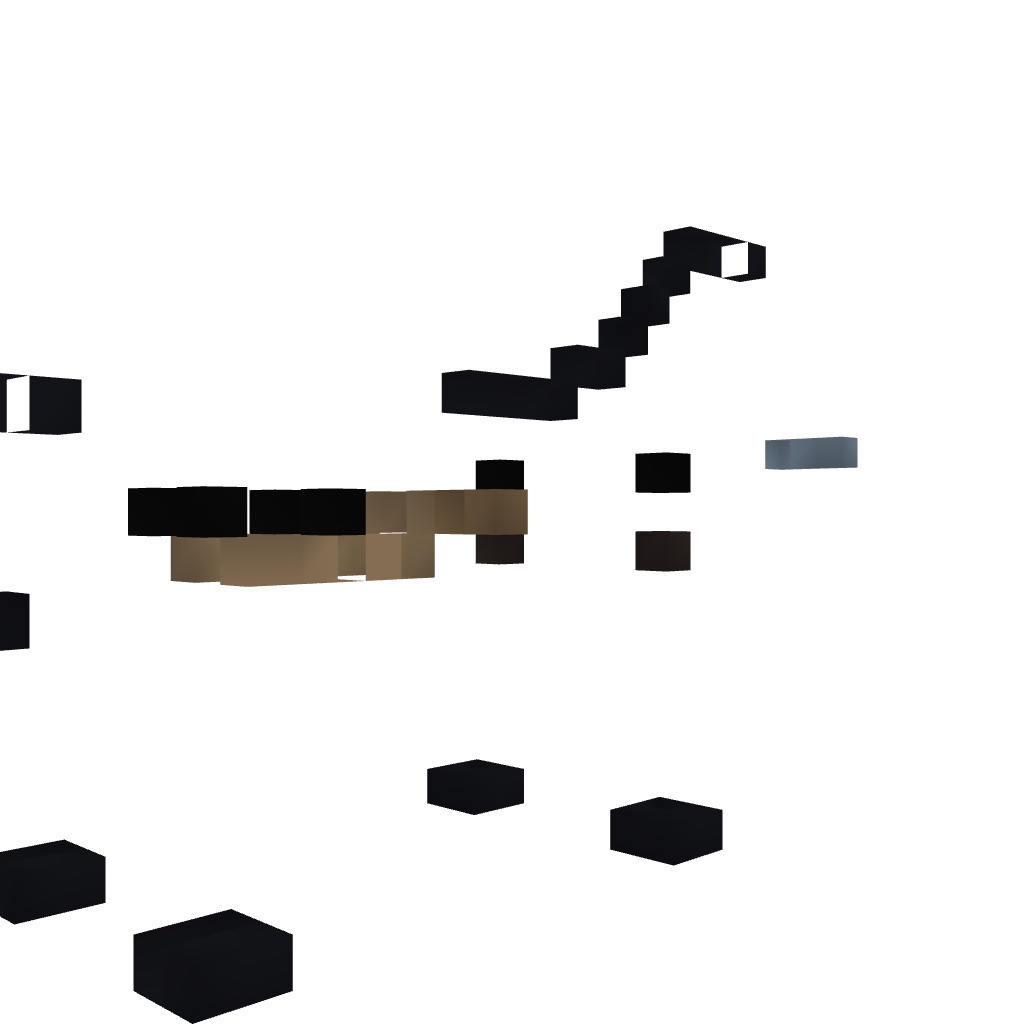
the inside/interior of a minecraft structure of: Trojan Horse Stable